Question: In CodeIgniter, in PHP to create a nested-like elements for dropdown '<select>' I'am using this function:
'''
function list_categories(&$result, $cats, $sub = ''){ // <- THIS
foreach($cats as $cat){
//$cat['category']->id = $sub.$cat['category']->title;
$result[$cat['category']->id] = $sub.$cat['category']->title; // <- THIS
if( sizeof($cat['children']) > 0 ){
$sub2 = str_replace('&mdash;&rarr;&nbsp;', '&ndash;', $sub);
$sub2.= '&ndash;&rarr;&nbsp;';
list_categories($result, $cat['children'], $sub2); // <- THIS
}
}
}
// Make an array available outside the function
$categoryData = array(0 => '-- '.lang('FORM_SELECT_CATTOP').' --');
// Launch the function to fill out the array with nested sets
list_categories($categoryData, $categories);
'''
Which generates the HTML '<select>' list:

I want to do the same from retrieved JSON in jQuery but can't find the answer to go deeper than first level of JSON objects with this jQuery function:
'''
$.getJSON('../raw_get_categories/'+com_id_selected+'/0', function(data){
var items = [];
$.each(data, function(key, value, sub){
items.push('<option id="'+ key[0] + '">' + value[0] + '</option>');
});
console.log(items);
});
'''
And this is the JSON I want to manage and retrieve the same values from it like in PHP code:
'''
{
"28": {
"category": {
"id": "28", // <<< I need to retrieve THIS
"pid": "0",
"com_id": "2",
"route_id": "59",
"excerpt": "",
"ordering": "1",
"title": "Oblecenie a vybava",
"slug": "oblecenie-a-vybava1",
"description": "",
"image": "clothes.png",
"seo_title": "",
"meta": ""
},
"compname": {
"id": "2",
"name": "E-commerce"
},
"children": {
"61": {
"category": {
"id": "61", // <<< I need to retrieve THIS
"pid": "28",
"com_id": "2",
"route_id": "52",
"excerpt": "",
"ordering": "1",
"title": "Ubor na hlavu",
"slug": "ubor-na-hlavu1",
"description": "<p>Capice, Klobuky, Panamy, Baretky, Prilby, Kukly<br></p>",
"image": "clothes-head.png",
"seo_title": "",
"meta": ""
},
"compname": {
"id": "2",
"name": "E-commerce"
},
"children": [ ]
},
"30": {
"category": {
"id": "30",
"pid": "28",
"com_id": "2",
"route_id": "53",
"excerpt": "",
"ordering": "2",
"title": "Bundy a vetrovky",
"slug": "bundy-a-vetrovky",
"description": "",
"image": "",
"seo_title": "",
"meta": ""
},
"compname": {
"id": "2",
"name": "E-commerce"
},
"children": {
"34": {
"category": {
"id": "34",
"pid": "30",
"com_id": "2",
"route_id": "0",
"excerpt": "",
"ordering": "0",
"title": "Letne",
"slug": "letne",
"description": "",
"image": "",
"seo_title": "",
"meta": ""
},
"compname": {
"id": "2",
"name": "E-commerce"
},
"children": [ ]
},
"35": {
"category": {
"id": "35",
"pid": "30",
"com_id": "2",
"route_id": "0",
"excerpt": "",
"ordering": "0",
"title": "Vsesezonne",
"slug": "vsesezonne",
"description": "",
"image": "",
"seo_title": "",
"meta": ""
},
"compname": {
"id": "2",
"name": "E-commerce"
},
"children": [ ]
},
"33": {
"category": {
"id": "33",
"pid": "30",
"com_id": "2",
"route_id": "0",
"excerpt": "",
"ordering": "0",
"title": "Zimne",
"slug": "zimne",
"description": "",
"image": "",
"seo_title": "",
"meta": ""
},
"compname": {
"id": "2",
"name": "E-commerce"
},
"children": [ ]
}
}
},
"31": {
"category": {
"id": "31",
"pid": "28",
"com_id": "2",
"route_id": "54",
"excerpt": "",
"ordering": "3",
"title": "Nohavice a teplaky",
"slug": "nohavice-a-teplaky",
"description": "",
"image": "",
"seo_title": "",
"meta": ""
},
"compname": {
"id": "2",
"name": "E-commerce"
},
"children": [ ]
},
"32": {
"category": {
"id": "32",
"pid": "28",
"com_id": "2",
"route_id": "55",
"excerpt": "",
"ordering": "4",
"title": "Obuv",
"slug": "obuv",
"description": "",
"image": "",
"seo_title": "",
"meta": ""
},
"compname": {
"id": "2",
"name": "E-commerce"
},
"children": [ ]
}
}
},
"38": {
...
}
'''
Could someone suggest me the appropriate way to achieve the same 'foreach' statement in jQuery pls?
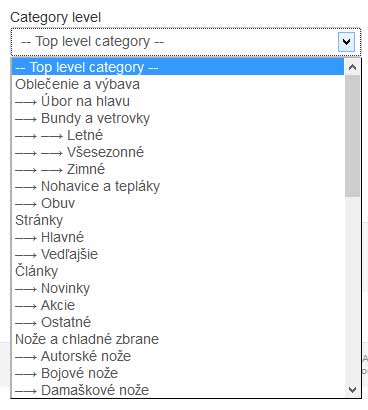
Answer: Juste use point to get more childs
'''
$.getJSON('filename.php', function(data) {
$('#List li').remove();
$.each(data, function(index, item) {
$('#list').append('<li>'+item.category.id+'</li>');
});
});
'''